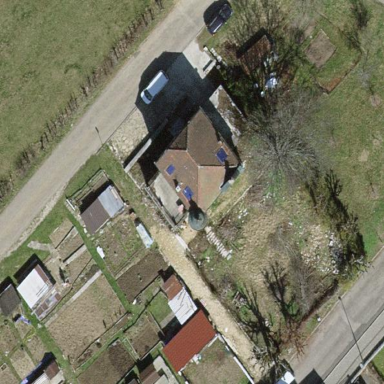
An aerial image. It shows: Simple and straightforward house.